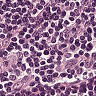
Metastatic tissue present: no